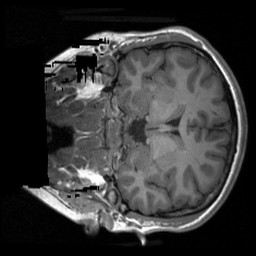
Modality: T1w
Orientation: coronal
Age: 21
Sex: female
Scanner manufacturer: siemens
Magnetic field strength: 3 T
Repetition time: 1.9 s
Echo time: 0.00232 s